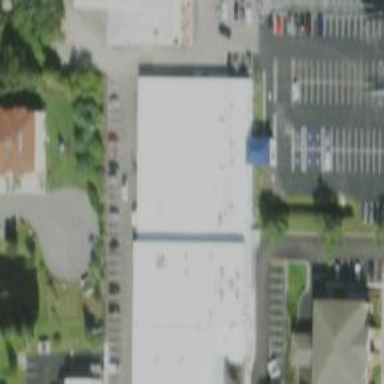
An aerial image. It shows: Building housing car repair shop.